Question: Mostly every program that uses hotkeys allows the user to see which keys are actually being pressed, but I'm not sure how it is accomplished. For reference, see the following screenshot of a random program that captures what the button combination is:

How can I implement something like this? The event I'm reading from is of Type 'System.Windows.Forms.KeyEventArgs'. There are many keys which have no description of its actual value and several others which have inaccurate values. Is there no solution outside of finding out the code for each key and displaying them manually?
Edit: For clarification, I want to get a user friendly string representation of the keys that were pressed as shown in the above screenshot.
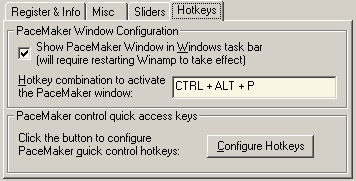
Answer: The event has bool properties for 'Alt', 'Control' and 'Shift'.
'KeyCode''s type is <URL>. It has a '[Flags]' attribute, but that only counts for 'Alt', 'Control' and 'Shift'. All other keys have a value.
'''
private void showKeys(object sender, KeyEventArgs e)
{
List<string> keys = new List<string>();
if (e.Control == true)
{
keys.Add("CTRL");
}
if (e.Alt == true)
{
keys.Add("ALT");
}
if (e.Shift == true)
{
keys.Add("SHIFT");
}
switch (e.KeyCode)
{
case Keys.ControlKey:
case Keys.Alt:
case Keys.ShiftKey:
case Keys.Menu:
break;
default:
keys.Add(e.KeyCode.ToString()
.Replace("Oem", string.Empty)
);
break;
}
e.Handled = true;
textBox1.Text = string.Join(" + ", keys);
}
'''